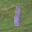
Label: 1